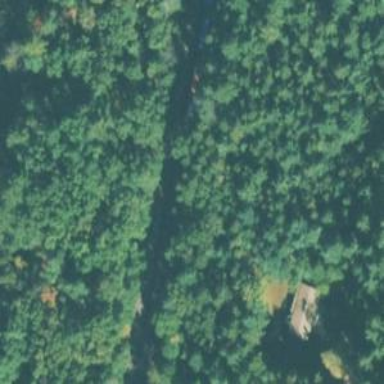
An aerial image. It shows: Railway track.